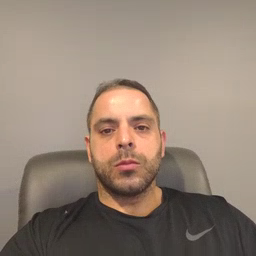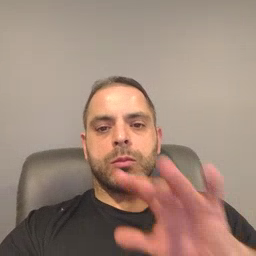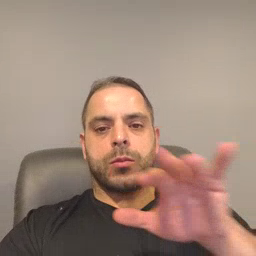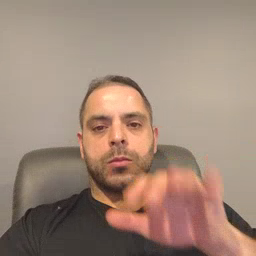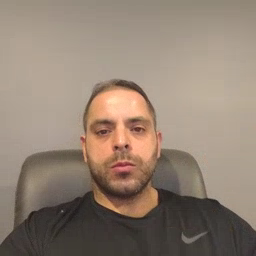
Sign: finger